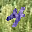
Label: 4